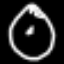
Label: clock